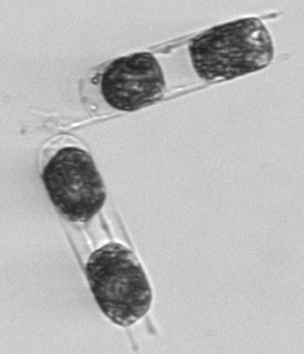
Label: Hemiaulus